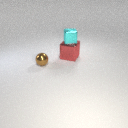
large red metal cube below small cyan metal cube